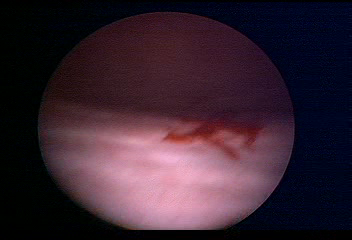
Modality: WLC
Class: Normal mucosa
Bladder cancer association: No